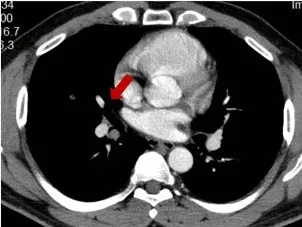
Chest CT scan with or without contrast. (c) Scattered tiny nodules in both lungs.
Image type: radiology (ct)